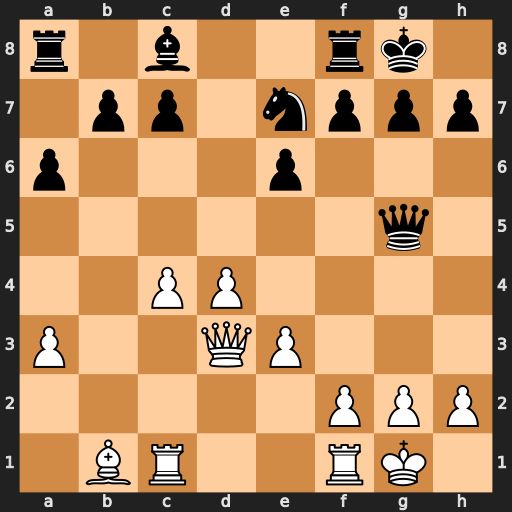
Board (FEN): r1b2rk1/1pp1nppp/p3p3/6q1/2PP4/P2QP3/5PPP/1BR2RK1
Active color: w
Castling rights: -
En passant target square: -
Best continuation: Qxh7#